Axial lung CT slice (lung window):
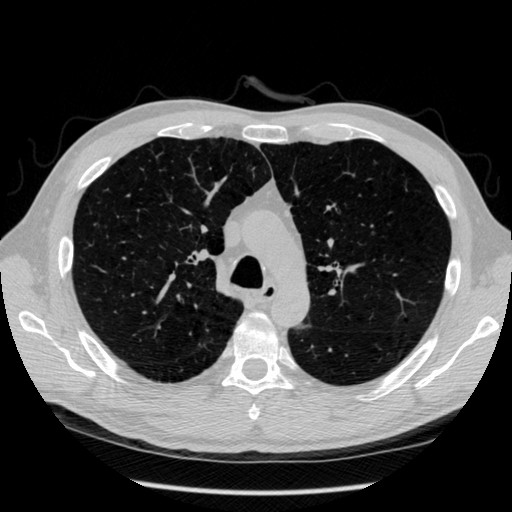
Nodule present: no